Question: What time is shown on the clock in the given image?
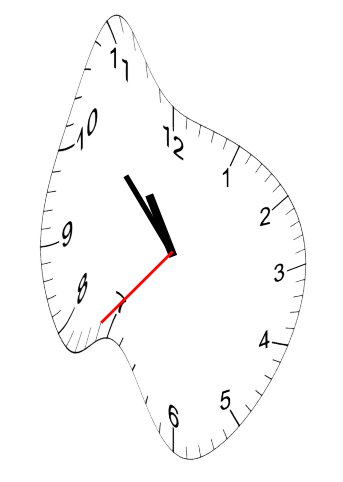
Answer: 10:52:37